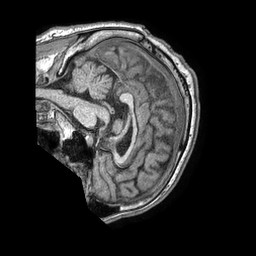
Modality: T1w
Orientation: sagittal
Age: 41
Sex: male
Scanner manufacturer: philips
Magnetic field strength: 1.5 T
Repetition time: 0.007511 s
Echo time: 0.003409 s